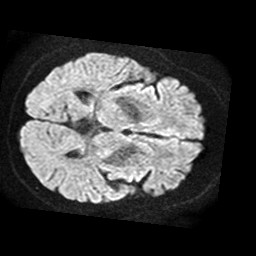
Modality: TRACE
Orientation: axial
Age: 66
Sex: male
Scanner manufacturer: philips
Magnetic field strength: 1.5 T
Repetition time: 3.538 s
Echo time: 0.09411 s